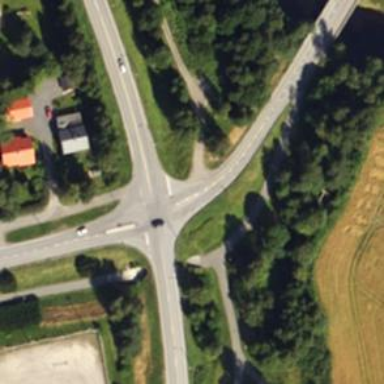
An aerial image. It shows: Stop road.